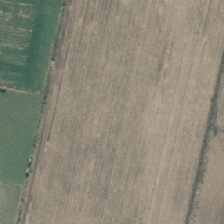
Land cover: shortrotation_cropland